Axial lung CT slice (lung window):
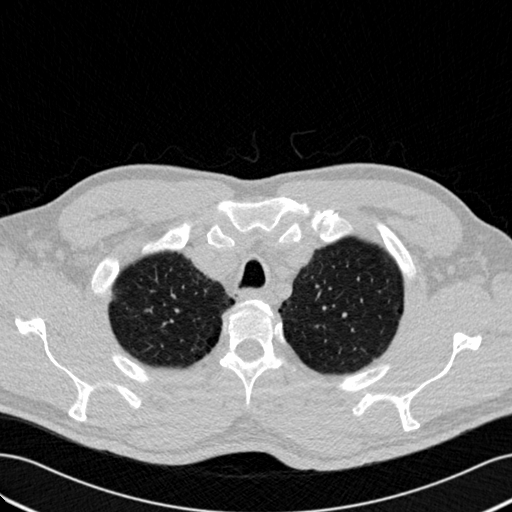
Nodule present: no